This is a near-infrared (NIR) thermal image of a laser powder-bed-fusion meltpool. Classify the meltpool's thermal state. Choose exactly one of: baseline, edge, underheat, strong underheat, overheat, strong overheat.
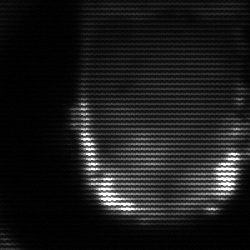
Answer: baseline